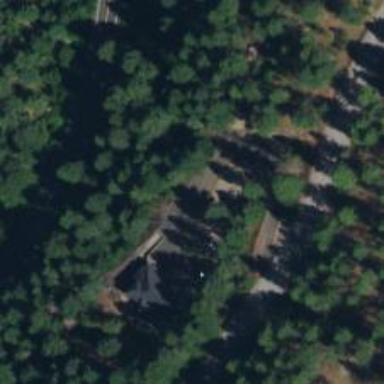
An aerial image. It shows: Driveway leading to service road.